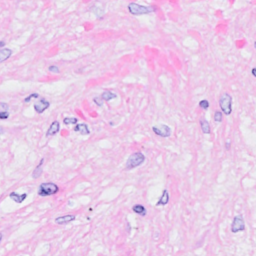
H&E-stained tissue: Breast